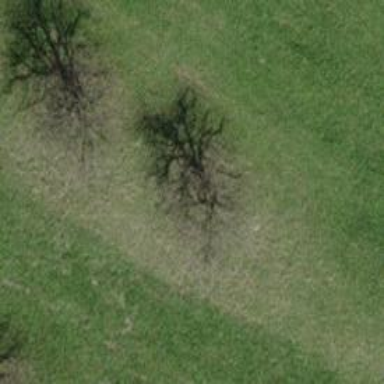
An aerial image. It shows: Single tag "natural: tree."